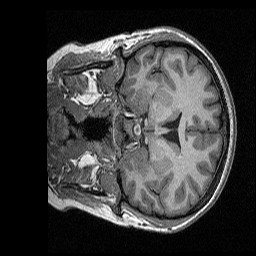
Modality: T1w
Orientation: coronal
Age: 37
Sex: female
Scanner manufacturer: siemens
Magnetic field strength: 3 T
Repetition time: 2.3 s
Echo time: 0.00298 s